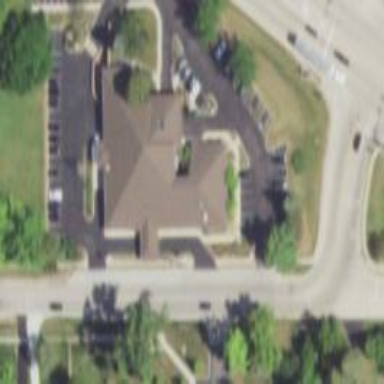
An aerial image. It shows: Clinic building providing healthcare services.